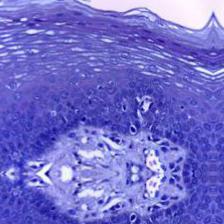
Diagnosis: Normal